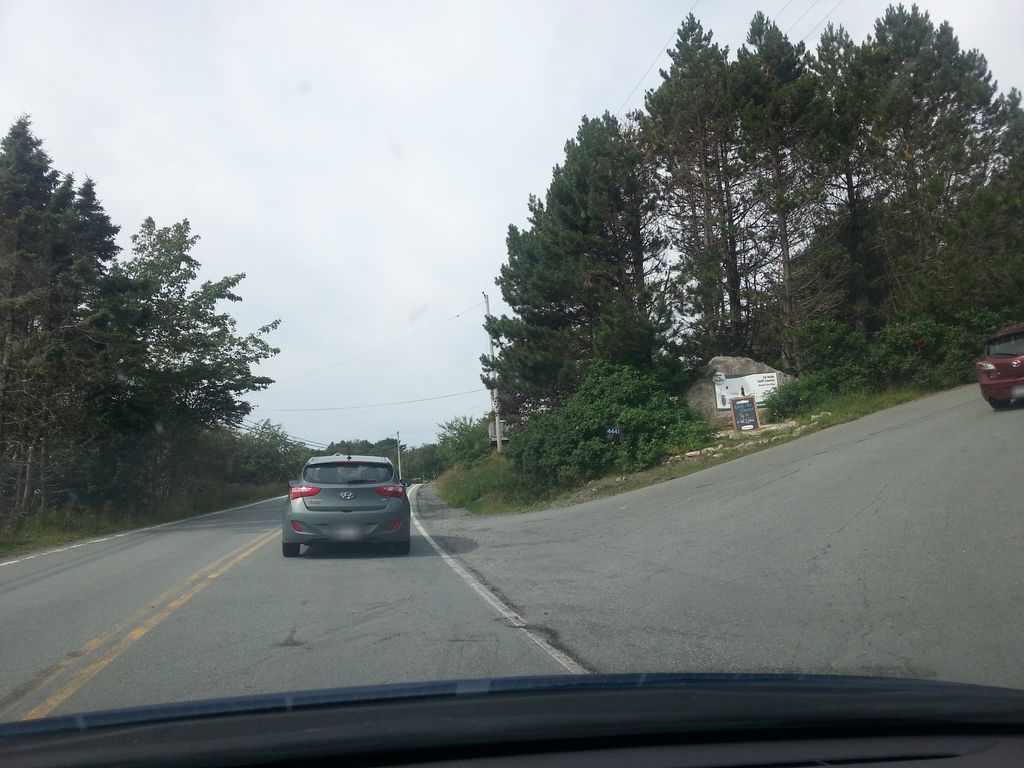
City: halifax